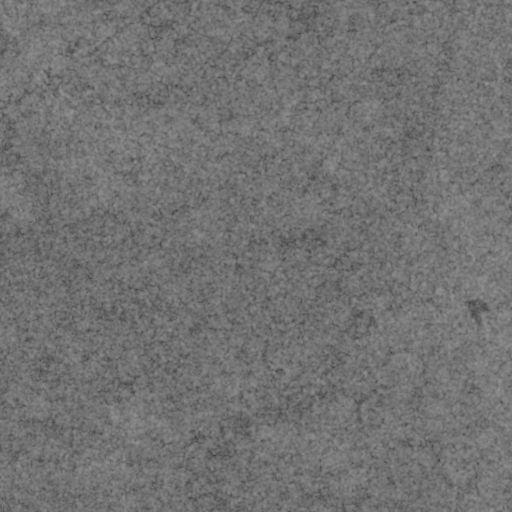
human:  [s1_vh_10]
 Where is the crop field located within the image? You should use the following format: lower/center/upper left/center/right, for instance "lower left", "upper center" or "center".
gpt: The crop field is located in the lower right of the image.
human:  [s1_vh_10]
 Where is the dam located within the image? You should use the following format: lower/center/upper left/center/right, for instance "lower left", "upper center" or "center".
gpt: The dam is located in the center right of the image.
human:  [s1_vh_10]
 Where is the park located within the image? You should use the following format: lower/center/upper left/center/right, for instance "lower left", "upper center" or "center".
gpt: The park is located in the upper left of the image.
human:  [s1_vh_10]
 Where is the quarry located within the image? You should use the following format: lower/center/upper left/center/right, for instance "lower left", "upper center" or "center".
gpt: The quarry is located in the upper center of the image.
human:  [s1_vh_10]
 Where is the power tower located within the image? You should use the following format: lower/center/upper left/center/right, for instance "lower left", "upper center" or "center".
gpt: There is no power tower in the image.

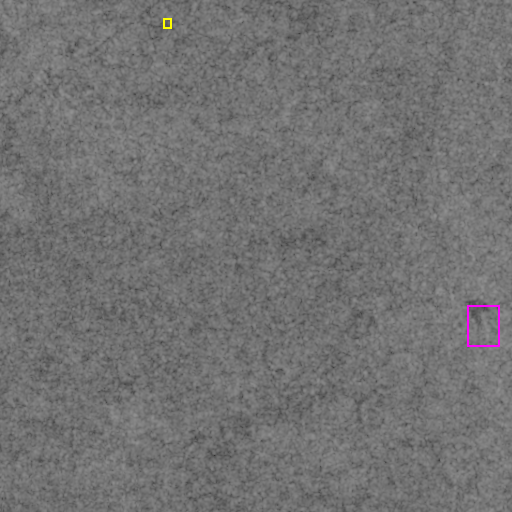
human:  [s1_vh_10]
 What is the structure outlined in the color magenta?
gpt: The structure outlined in magenta is a crop field.
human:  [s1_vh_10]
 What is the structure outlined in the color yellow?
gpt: The structure outlined in yellow is a park.
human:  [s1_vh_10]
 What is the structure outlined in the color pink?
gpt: There is no pink outline.